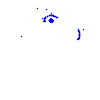
Particle: kaon